Question: I would set the TsProfilePath and the TsHomeDrive.
How can i do that with PowerShell?
In the attribute editor of active directory is no attribute for that.
With Google i found out that i have to use Set-QAdUser.... But Command not found!
Thanks in advance for ideas!
'''
Get-ADUser MyTestUser | Set-ADUser -TsProfilePath "\srv\profiles$\<username>"
'''
Thats my example but its not working :(
I tried also 'Get-QADUser' and 'Set-QADUser' but the commands are unknown.
I mean the remote desktop attributes! Not the normal ProfilePath. Thats to easy :D

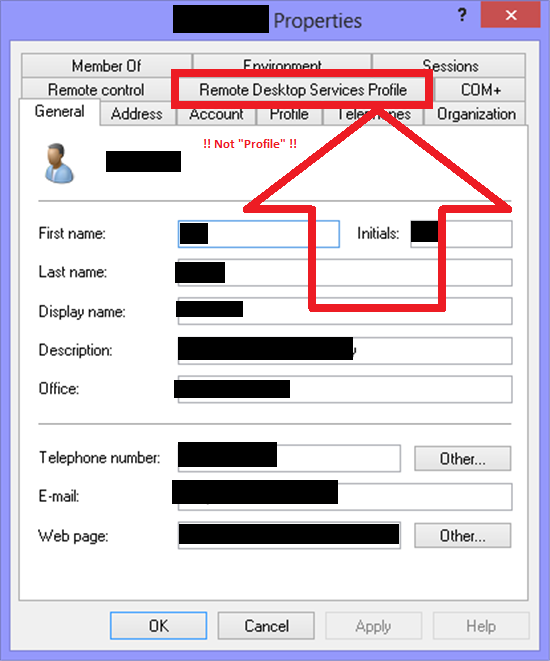
Answer: The QAD cmdlets can be found on <URL>
If you need a pure generic PowerShell answer, I found the following article that explains the process but it doesn't seem too easy: <URL>
EDIT: Okay, I got curious so I gave it a try myself and it wasn't that hard actually:
'''
Get-ADUser MyTestUser | ForEach-Object {
$User = [ADSI]"LDAP://$($_.DistinguishedName)"
$User.psbase.invokeset("TerminalServicesProfilePath","\Server\Share\HomeDir\Profile")
$User.psbase.invokeset("TerminalServicesHomeDrive","H:")
$User.psbase.invokeset("TerminalServicesHomeDirectory","\Server\Share\HomeDir")
$User.setinfo
}
'''